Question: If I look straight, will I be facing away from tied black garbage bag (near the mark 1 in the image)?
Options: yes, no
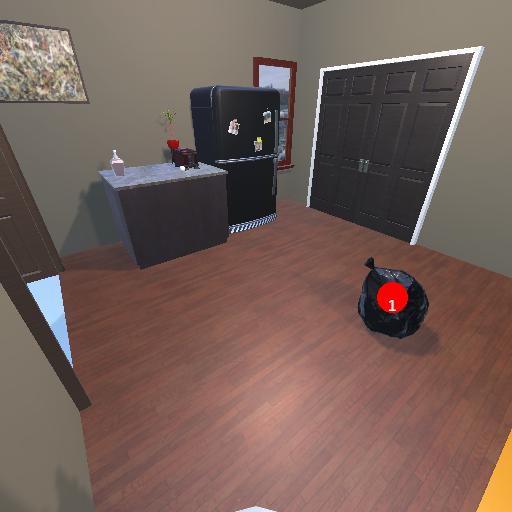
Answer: yes